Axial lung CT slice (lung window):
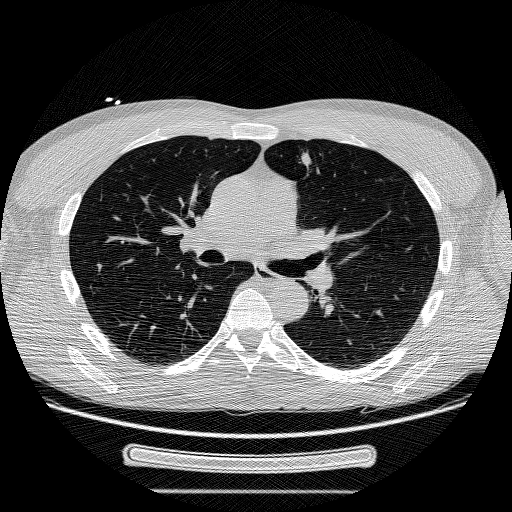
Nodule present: yes
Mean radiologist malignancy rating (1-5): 4.333